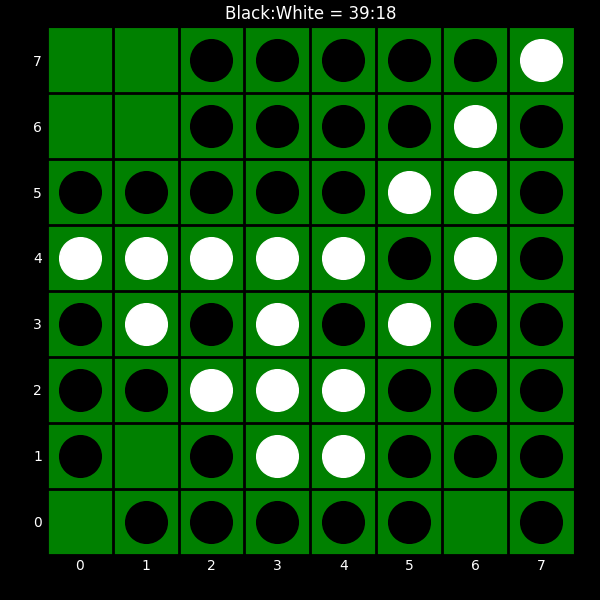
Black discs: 39
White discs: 18